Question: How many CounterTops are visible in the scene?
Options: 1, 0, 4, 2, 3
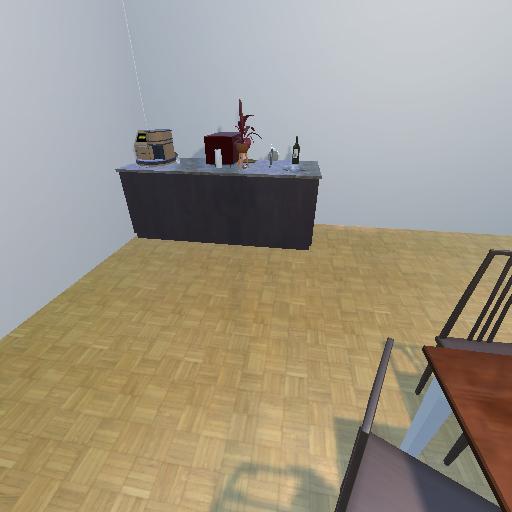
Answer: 1